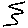
Label: zigzag